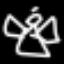
Label: angel